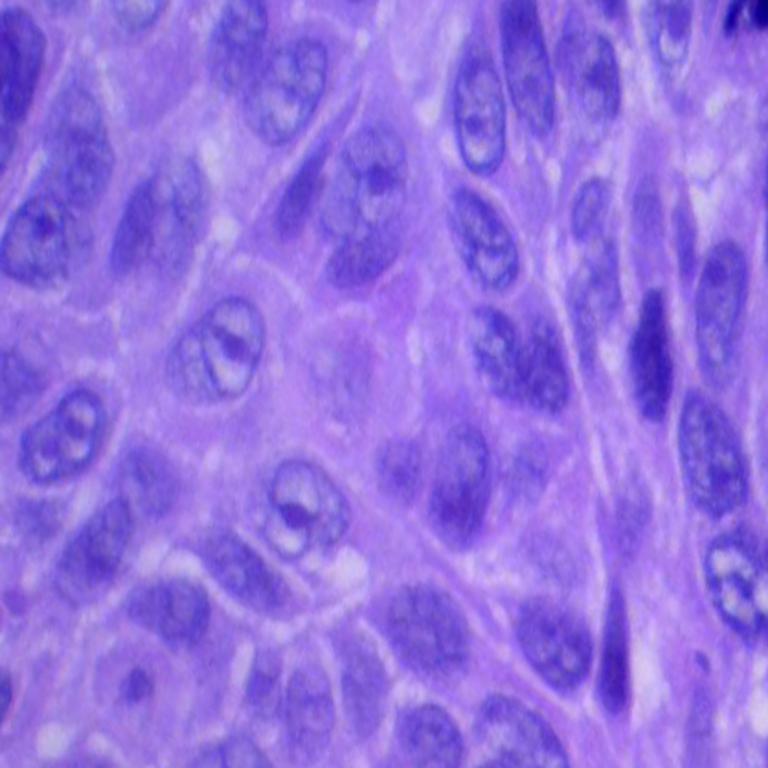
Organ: lung
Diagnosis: squamous carcinomas